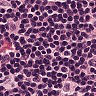
Metastatic tissue present: no